Question: I received this error:
while attempting to click the button. Here's my code:
'''
using System;
using System.Collections.Generic;
using System.ComponentModel;
using System.Data;
using System.Drawing;
using System.Linq;
using System.Text;
using System.Threading.Tasks;
using System.Windows.Forms;
using System.Data.Sql;
using System.Data.SqlClient;
using System.Net;
using System.Net.Mail;
using System.Net.Mime;
namespace OOP_Draft
{
public partial class Form1 : Form
{
double amount, monthlyPay, totalPay;
int years;
private void btnReset_Click(object sender, EventArgs e)
{
txtName.Clear();
txtEmpno.Clear();
txtEmail.Clear();
txtDept.Clear();
txtAmount.Clear();
txtYears.Clear();
lblPay.Text = "";
lblTot.Text = "";
rtxtReceipt.Clear();
}
private void btnSubmit_Click(object sender, EventArgs e)
{
if(txtName.Text == "")
{
MessageBox.Show("Please fill up the form.");
}
else if (txtEmpno.Text == "")
{
MessageBox.Show("Please fill up the form.");
}
else if (txtEmail.Text == "")
{
MessageBox.Show("Please fill up the form.");
}
else if (txtDept.Text == "")
{
MessageBox.Show("Please fill up the form.");
}
else if (txtAmount.Text == "")
{
MessageBox.Show("Please fill up the form.");
}
else if (txtYears.Text == "")
{
MessageBox.Show("Please fill up the form.");
}
else
{
amount = double.Parse(txtAmount.Text);
years = int.Parse(txtYears.Text);
monthlyPay = amount * 0.03 / (1 - 1 / Math.Pow(1 + 0.02, years * 12));
totalPay = monthlyPay * years * 12;
monthly = Convert.ToString(monthlyPay);
monthly = String.Format("{0:C}", monthlyPay);
lblPay.Text = (monthly);
total = String.Format("{0:C}", totalPay);
lblTot.Text = (total);
txtAmount.Text = String.Format("{0:C}", amount);
}
}
string monthly, total;
private void btnEmail_Click(object sender, EventArgs e)
{
try
{
SmtpClient client = new SmtpClient("smtp.gmail.com", 587);
client.EnableSsl = true;
client.Timeout = 10000;
client.DeliveryMethod = SmtpDeliveryMethod.Network;
client.UseDefaultCredentials = false;
client.Credentials = new NetworkCredential("prestantesi@gmail.com", "ironhide13");
MailMessage msg = new MailMessage();
msg.To.Add(txtEmail.Text);
msg.From = new MailAddress("prestantesi@gmail.com");
msg.Subject = "Loan Receipt";
msg.Body = rtxtReceipt.Text;
client.Send(msg);
MessageBox.Show("Email Sent.");
}
catch(Exception ex)
{
MessageBox.Show(ex.Message);
}
}
private void btnAdd_Click(object sender, EventArgs e)
{
SqlCommand cmd;
SqlConnection con;
con = new SqlConnection(@"Data Source=(LocalDB)\MSSQLLocalDB;AttachDbFilename=C:\Users\Kim\Documents\SMEMCO.mdf;Integrated Security=True");
con.Open();
cmd = new SqlCommand("INSERT INTO LoanRecord (Employee Name, Employee Number, Department, Loan Amount, Years To Pay, Monthly Payment, Total Payment) VALUES (@Employee Name, @Employee Number, @Department, @Loan Amount, @Years To Pay, @Monthly Payment, @Total Payment)", con);
cmd.Parameters.AddWithValue("@Employee Name", txtName.Text);
cmd.Parameters.AddWithValue("@Employee Number", txtEmpno.Text);
cmd.Parameters.AddWithValue("@Department", txtDept.Text);
cmd.Parameters.AddWithValue("@Loan Amount", txtAmount.Text);
cmd.Parameters.AddWithValue("@Years To Pay", txtYears.Text);
cmd.Parameters.AddWithValue("@Monthly Payment", lblPay.Text);
cmd.Parameters.AddWithValue("@Total Payment", lblTot.Text);
cmd.ExecuteNonQuery();
}
private void btnDisplay_Click(object sender, EventArgs e)
{
rtxtReceipt.AppendText("Loan Record" + "\t" + "\n");
rtxtReceipt.AppendText("--------------------------------------------------------" + "\t" + "\n");
rtxtReceipt.AppendText("Name:" + "\t" + "\t" + "\t" + "\t" + txtName.Text + "\n");
rtxtReceipt.AppendText("Employee Number:" + "\t" + "\t" + txtEmpno.Text + "\n");
rtxtReceipt.AppendText("Department:" + "\t" + "\t" + "\t" + txtDept.Text + "\n");
rtxtReceipt.AppendText("Amount to be loaned:" + "\t" + txtAmount.Text + "\n");
rtxtReceipt.AppendText("Years to Pay:" + "\t" + "\t" + "\t" + txtYears.Text + "\n");
rtxtReceipt.AppendText("Interest Rate:" + "\t" + "\t" + lblThree.Text + "\n");
rtxtReceipt.AppendText("Monthly Payment:" + "\t" + "\t" + lblPay.Text + "\n");
rtxtReceipt.AppendText("Total Payment:" + "\t" + "\t" + lblTot.Text + "\n");
rtxtReceipt.AppendText("--------------------------------------------------------" + "\t" + "\n");
rtxtReceipt.AppendText(" Official Receipt of SMEMCO " + "\n");
}
public Form1()
{
InitializeComponent();
}
private void Form1_Load(object sender, EventArgs e)
{
}
}
}
'''
In making the database, I watched a youtube video. I followed it step-by-step, yet I received the error. I also tried to put '"+"' in the variables but it also didn't work. My plan was when the user clicks the button, the inputted data and the calculation will be stored into the table of my database. Instead, that error pops out. What did I do wrong?

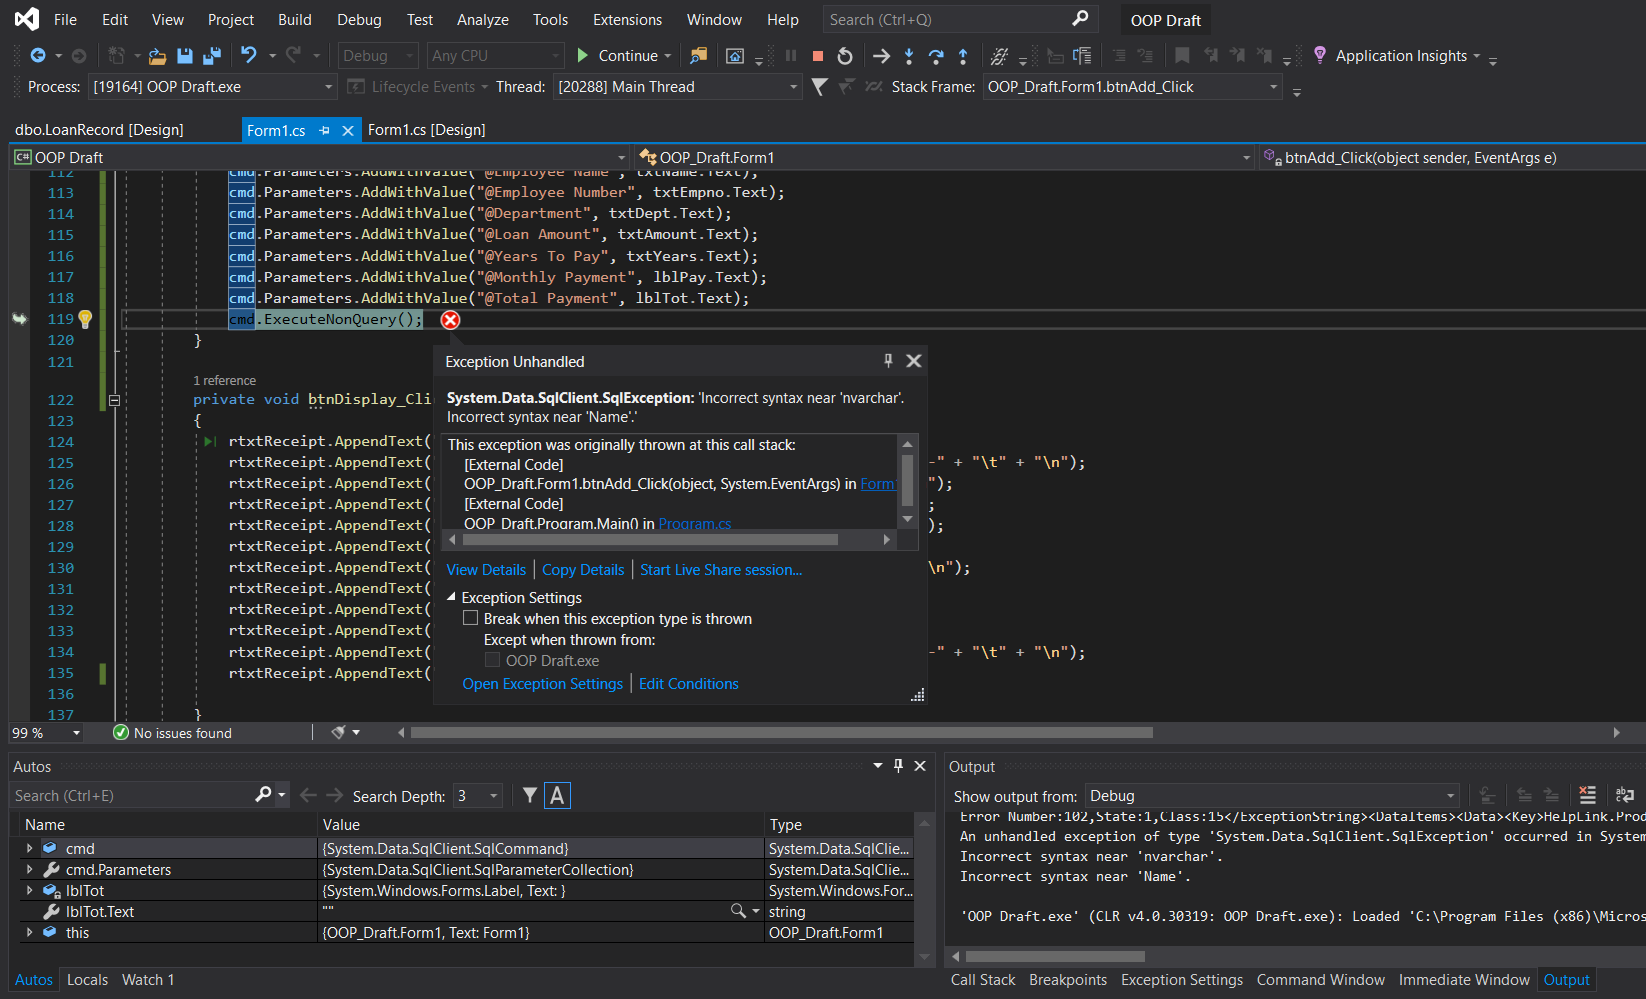
Answer: Do not use whitespace in column names / sql-parameters. You can also try setting the Identity specification of Id parameter of your database to true.